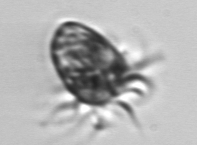
Label: Strombidium_morphotype1